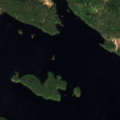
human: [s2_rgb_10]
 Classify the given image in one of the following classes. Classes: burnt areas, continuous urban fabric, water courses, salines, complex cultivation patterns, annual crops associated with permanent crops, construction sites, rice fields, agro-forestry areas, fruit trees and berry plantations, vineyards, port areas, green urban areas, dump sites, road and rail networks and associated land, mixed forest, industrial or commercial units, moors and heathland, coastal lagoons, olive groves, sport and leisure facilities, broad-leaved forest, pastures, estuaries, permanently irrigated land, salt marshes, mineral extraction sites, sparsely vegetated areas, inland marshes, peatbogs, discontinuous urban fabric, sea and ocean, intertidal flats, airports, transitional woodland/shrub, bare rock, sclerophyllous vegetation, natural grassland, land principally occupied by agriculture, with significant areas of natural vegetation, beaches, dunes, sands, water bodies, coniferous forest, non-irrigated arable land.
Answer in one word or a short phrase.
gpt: coniferous forest, water bodies